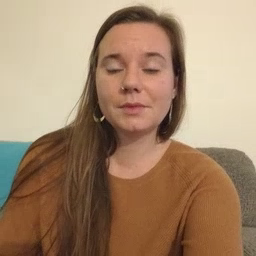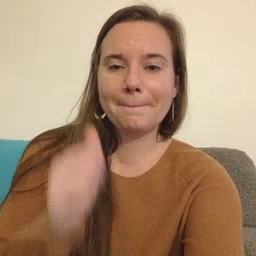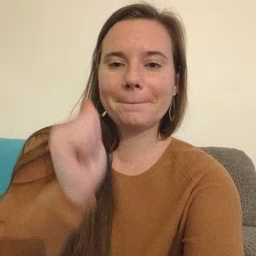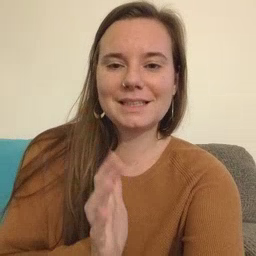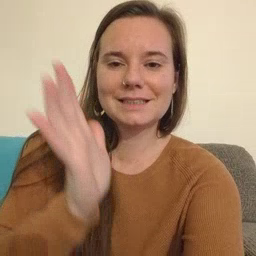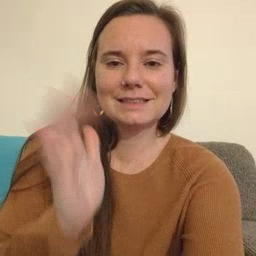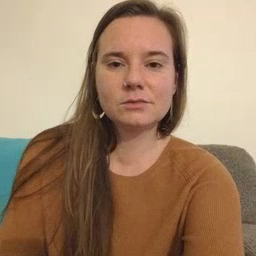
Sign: mitten